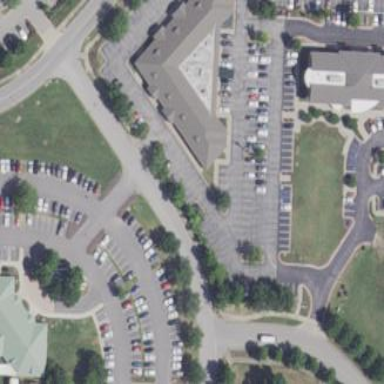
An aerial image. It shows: Commercial building.